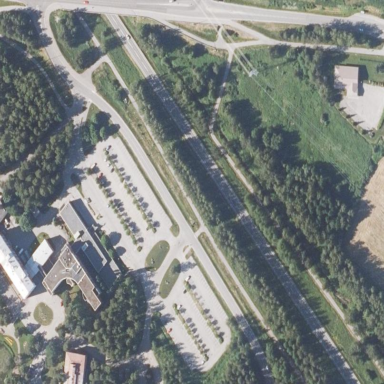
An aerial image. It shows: Parking area.